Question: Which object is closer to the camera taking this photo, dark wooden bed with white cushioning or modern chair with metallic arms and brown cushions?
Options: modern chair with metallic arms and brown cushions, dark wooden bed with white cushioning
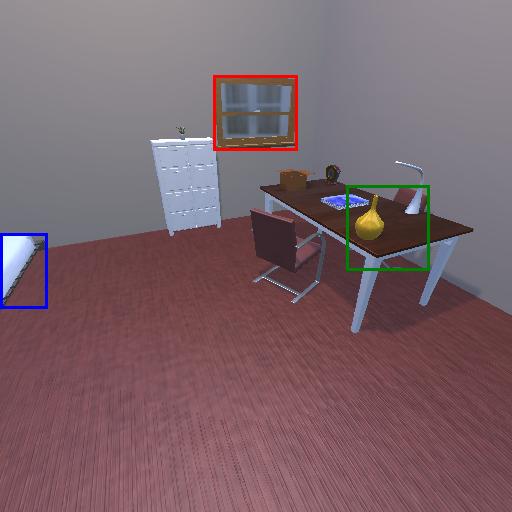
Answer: modern chair with metallic arms and brown cushions